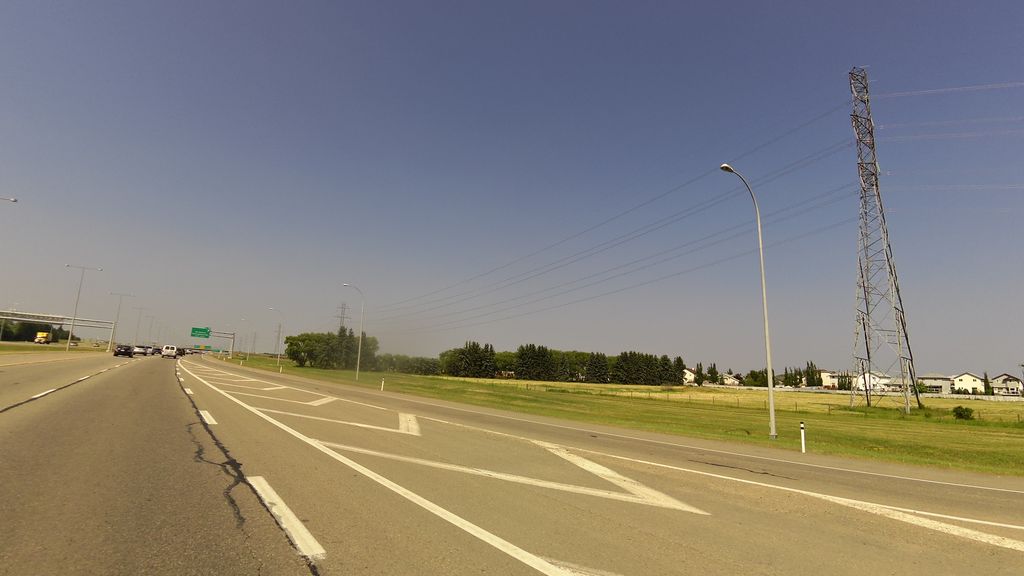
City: edmonton